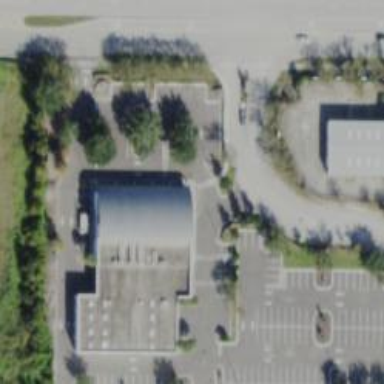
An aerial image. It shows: Parking space is available.